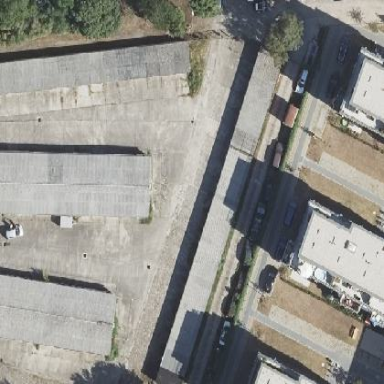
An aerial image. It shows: Group of garages.